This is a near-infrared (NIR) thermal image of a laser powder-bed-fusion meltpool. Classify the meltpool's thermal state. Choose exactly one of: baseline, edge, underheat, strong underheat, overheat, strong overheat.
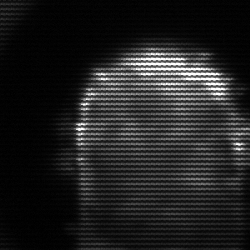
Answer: baseline